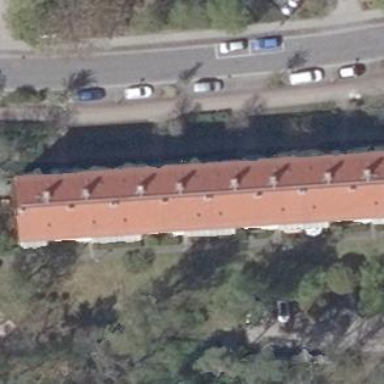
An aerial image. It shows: Gabled building.